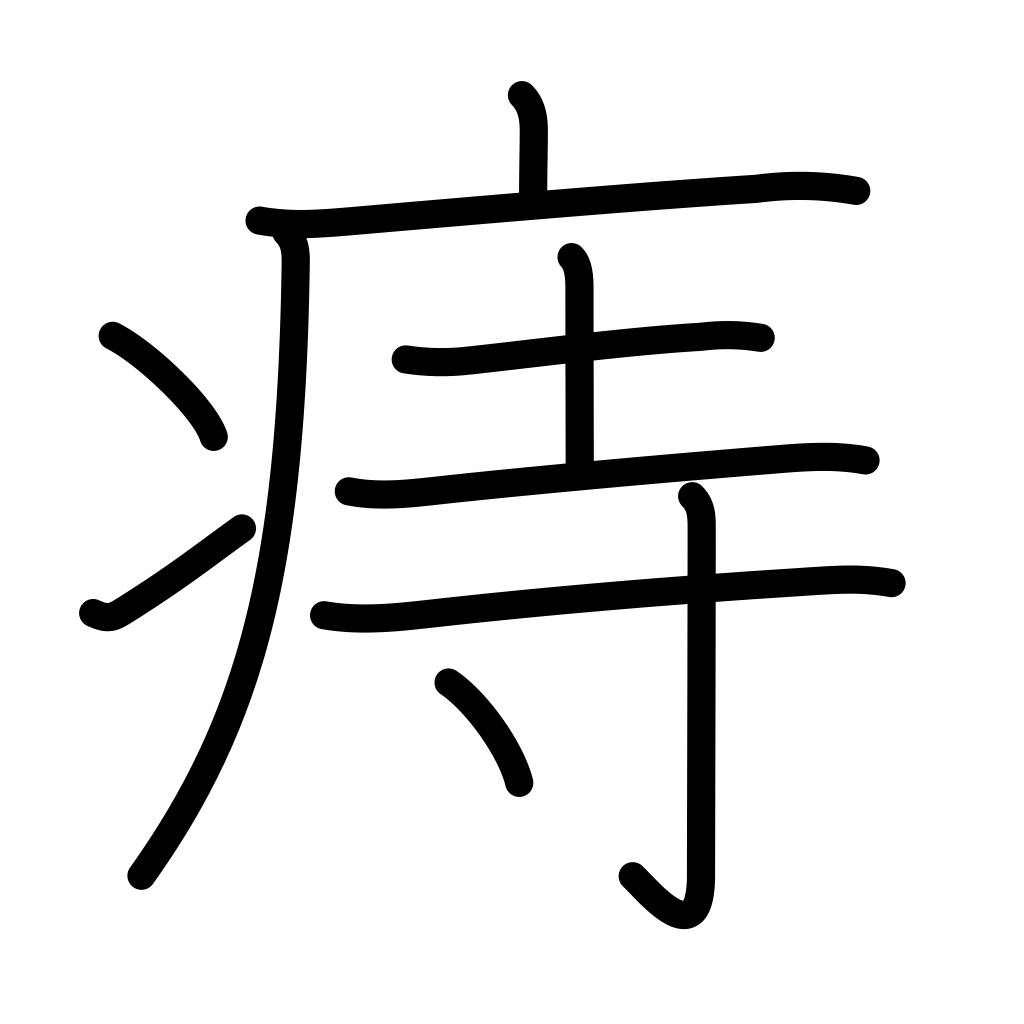
Meaning: piles, hemorrhoids